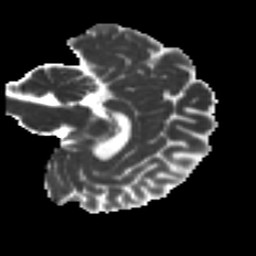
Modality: MD
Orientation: sagittal
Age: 24
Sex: male
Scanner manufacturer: ge
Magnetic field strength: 3 T
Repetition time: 7.8 s
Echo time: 0.0606 s